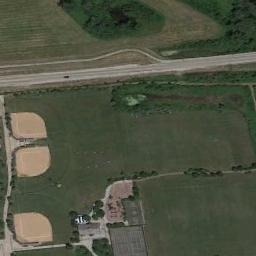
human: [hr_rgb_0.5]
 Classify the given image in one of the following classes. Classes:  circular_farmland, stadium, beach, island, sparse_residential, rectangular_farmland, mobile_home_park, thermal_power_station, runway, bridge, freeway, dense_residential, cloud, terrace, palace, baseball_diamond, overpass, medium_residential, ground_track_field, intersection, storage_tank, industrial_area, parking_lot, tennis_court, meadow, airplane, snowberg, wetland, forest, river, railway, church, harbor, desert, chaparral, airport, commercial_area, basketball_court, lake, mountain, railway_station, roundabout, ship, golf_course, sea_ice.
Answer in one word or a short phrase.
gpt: baseball_diamond